Aerial crown-view tile of a tropical tree (Barro Colorado Island, Panama), acquired 20250124:
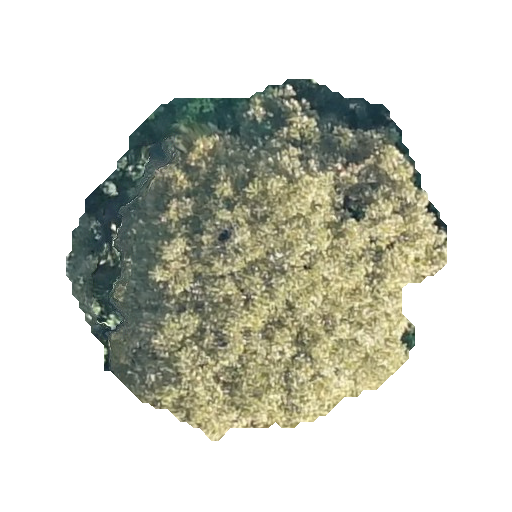
Species: Dipteryx oleifera
GBIF accepted scientific name: Dipteryx oleifera
Crown area: 146.321 m²